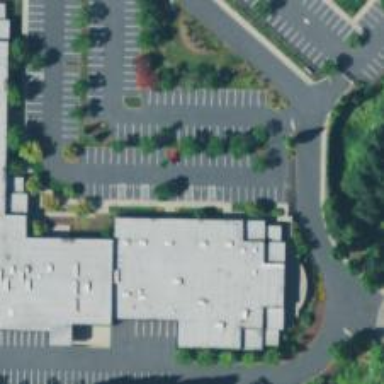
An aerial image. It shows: Parking space is available.